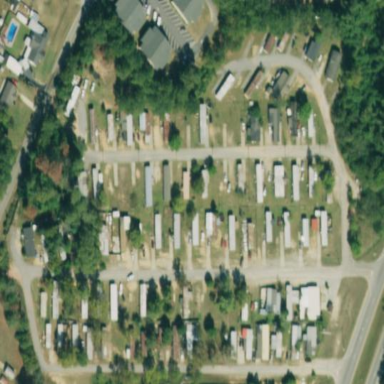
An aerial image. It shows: Residential area designated as trailer park.